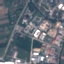
Label: Industrial